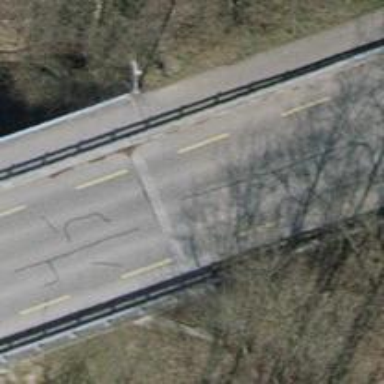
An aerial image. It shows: Bridge with unclassified asphalt road and dedicated cycle lane.